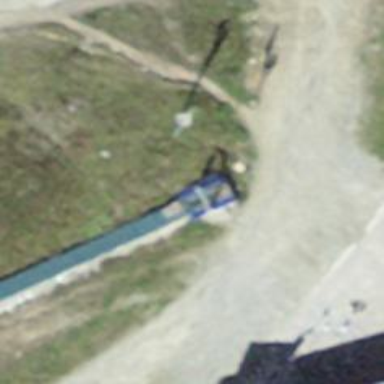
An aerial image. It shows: Downhill ski slope.